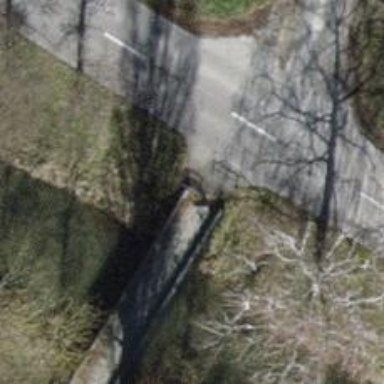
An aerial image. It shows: Paved footway on bridge.